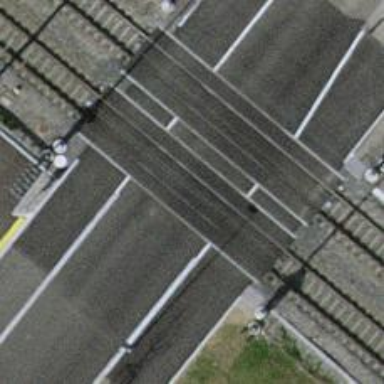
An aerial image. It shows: Level crossing with double half barrier.